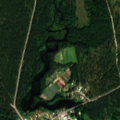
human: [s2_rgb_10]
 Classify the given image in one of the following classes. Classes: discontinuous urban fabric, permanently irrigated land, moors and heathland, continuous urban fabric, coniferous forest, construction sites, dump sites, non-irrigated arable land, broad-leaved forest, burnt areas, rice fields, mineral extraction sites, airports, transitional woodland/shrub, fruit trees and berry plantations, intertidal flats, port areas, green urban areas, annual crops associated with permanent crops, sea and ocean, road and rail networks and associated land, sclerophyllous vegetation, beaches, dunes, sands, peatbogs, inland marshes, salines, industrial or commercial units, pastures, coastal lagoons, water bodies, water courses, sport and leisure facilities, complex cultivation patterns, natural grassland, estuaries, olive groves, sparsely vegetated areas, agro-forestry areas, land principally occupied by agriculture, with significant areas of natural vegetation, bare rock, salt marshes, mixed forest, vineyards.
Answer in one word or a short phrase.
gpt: discontinuous urban fabric, complex cultivation patterns, coniferous forest, mixed forest, water bodies